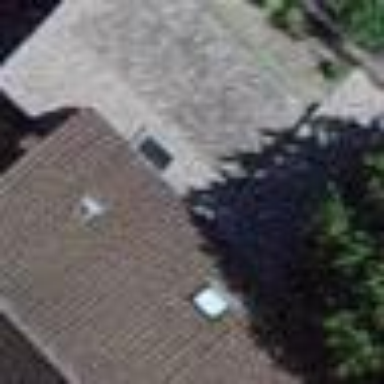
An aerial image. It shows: Garage building.